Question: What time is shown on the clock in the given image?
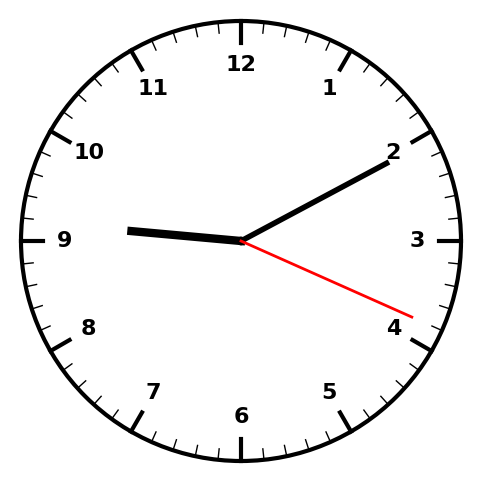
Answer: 09:10:19